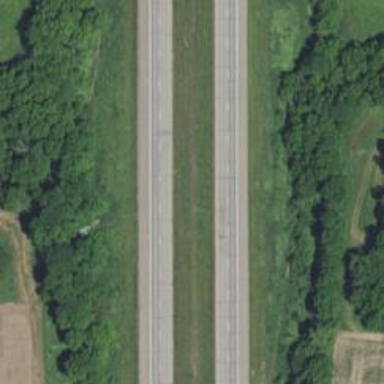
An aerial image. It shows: Trunk highway with expressway features.